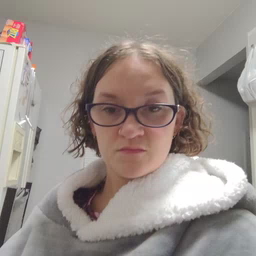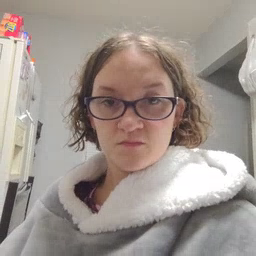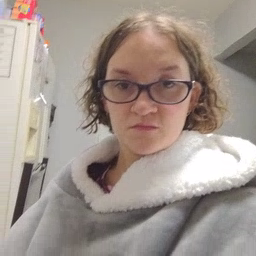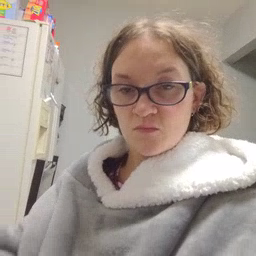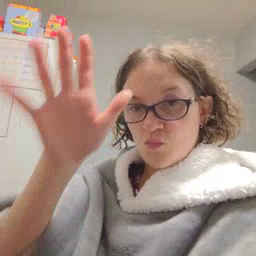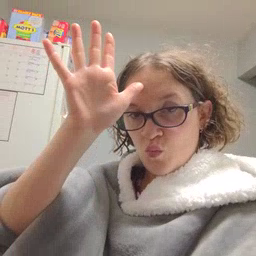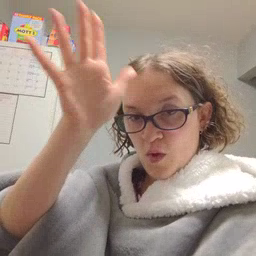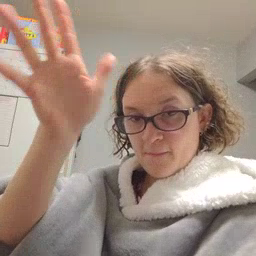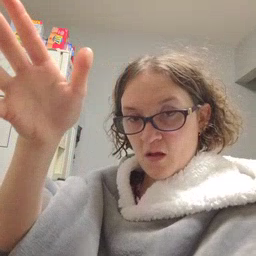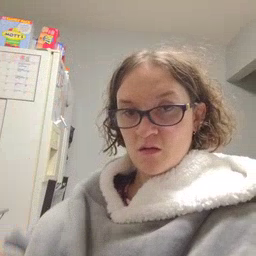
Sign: grandpa